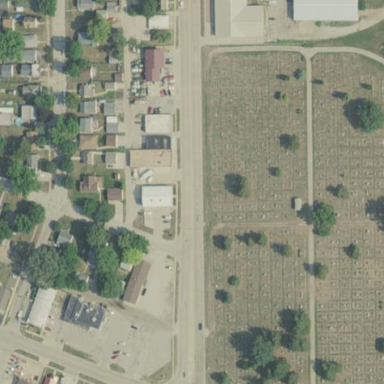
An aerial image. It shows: Cemetery.